Question: For example:
my server url is : <URL>, and when i access this address. everything is okay,media webpart can play correctly.
but when i change the way, <URL> webpart cannot play,the error message is Media failed to load.
is there anything I need to configuate or something else i'm wrong?

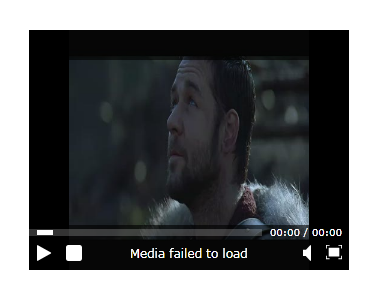
Answer: Interesting.
What says your AAM configuration for this SharePoint instance? Perhaps it's an issue caused by a wrong map?